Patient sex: M
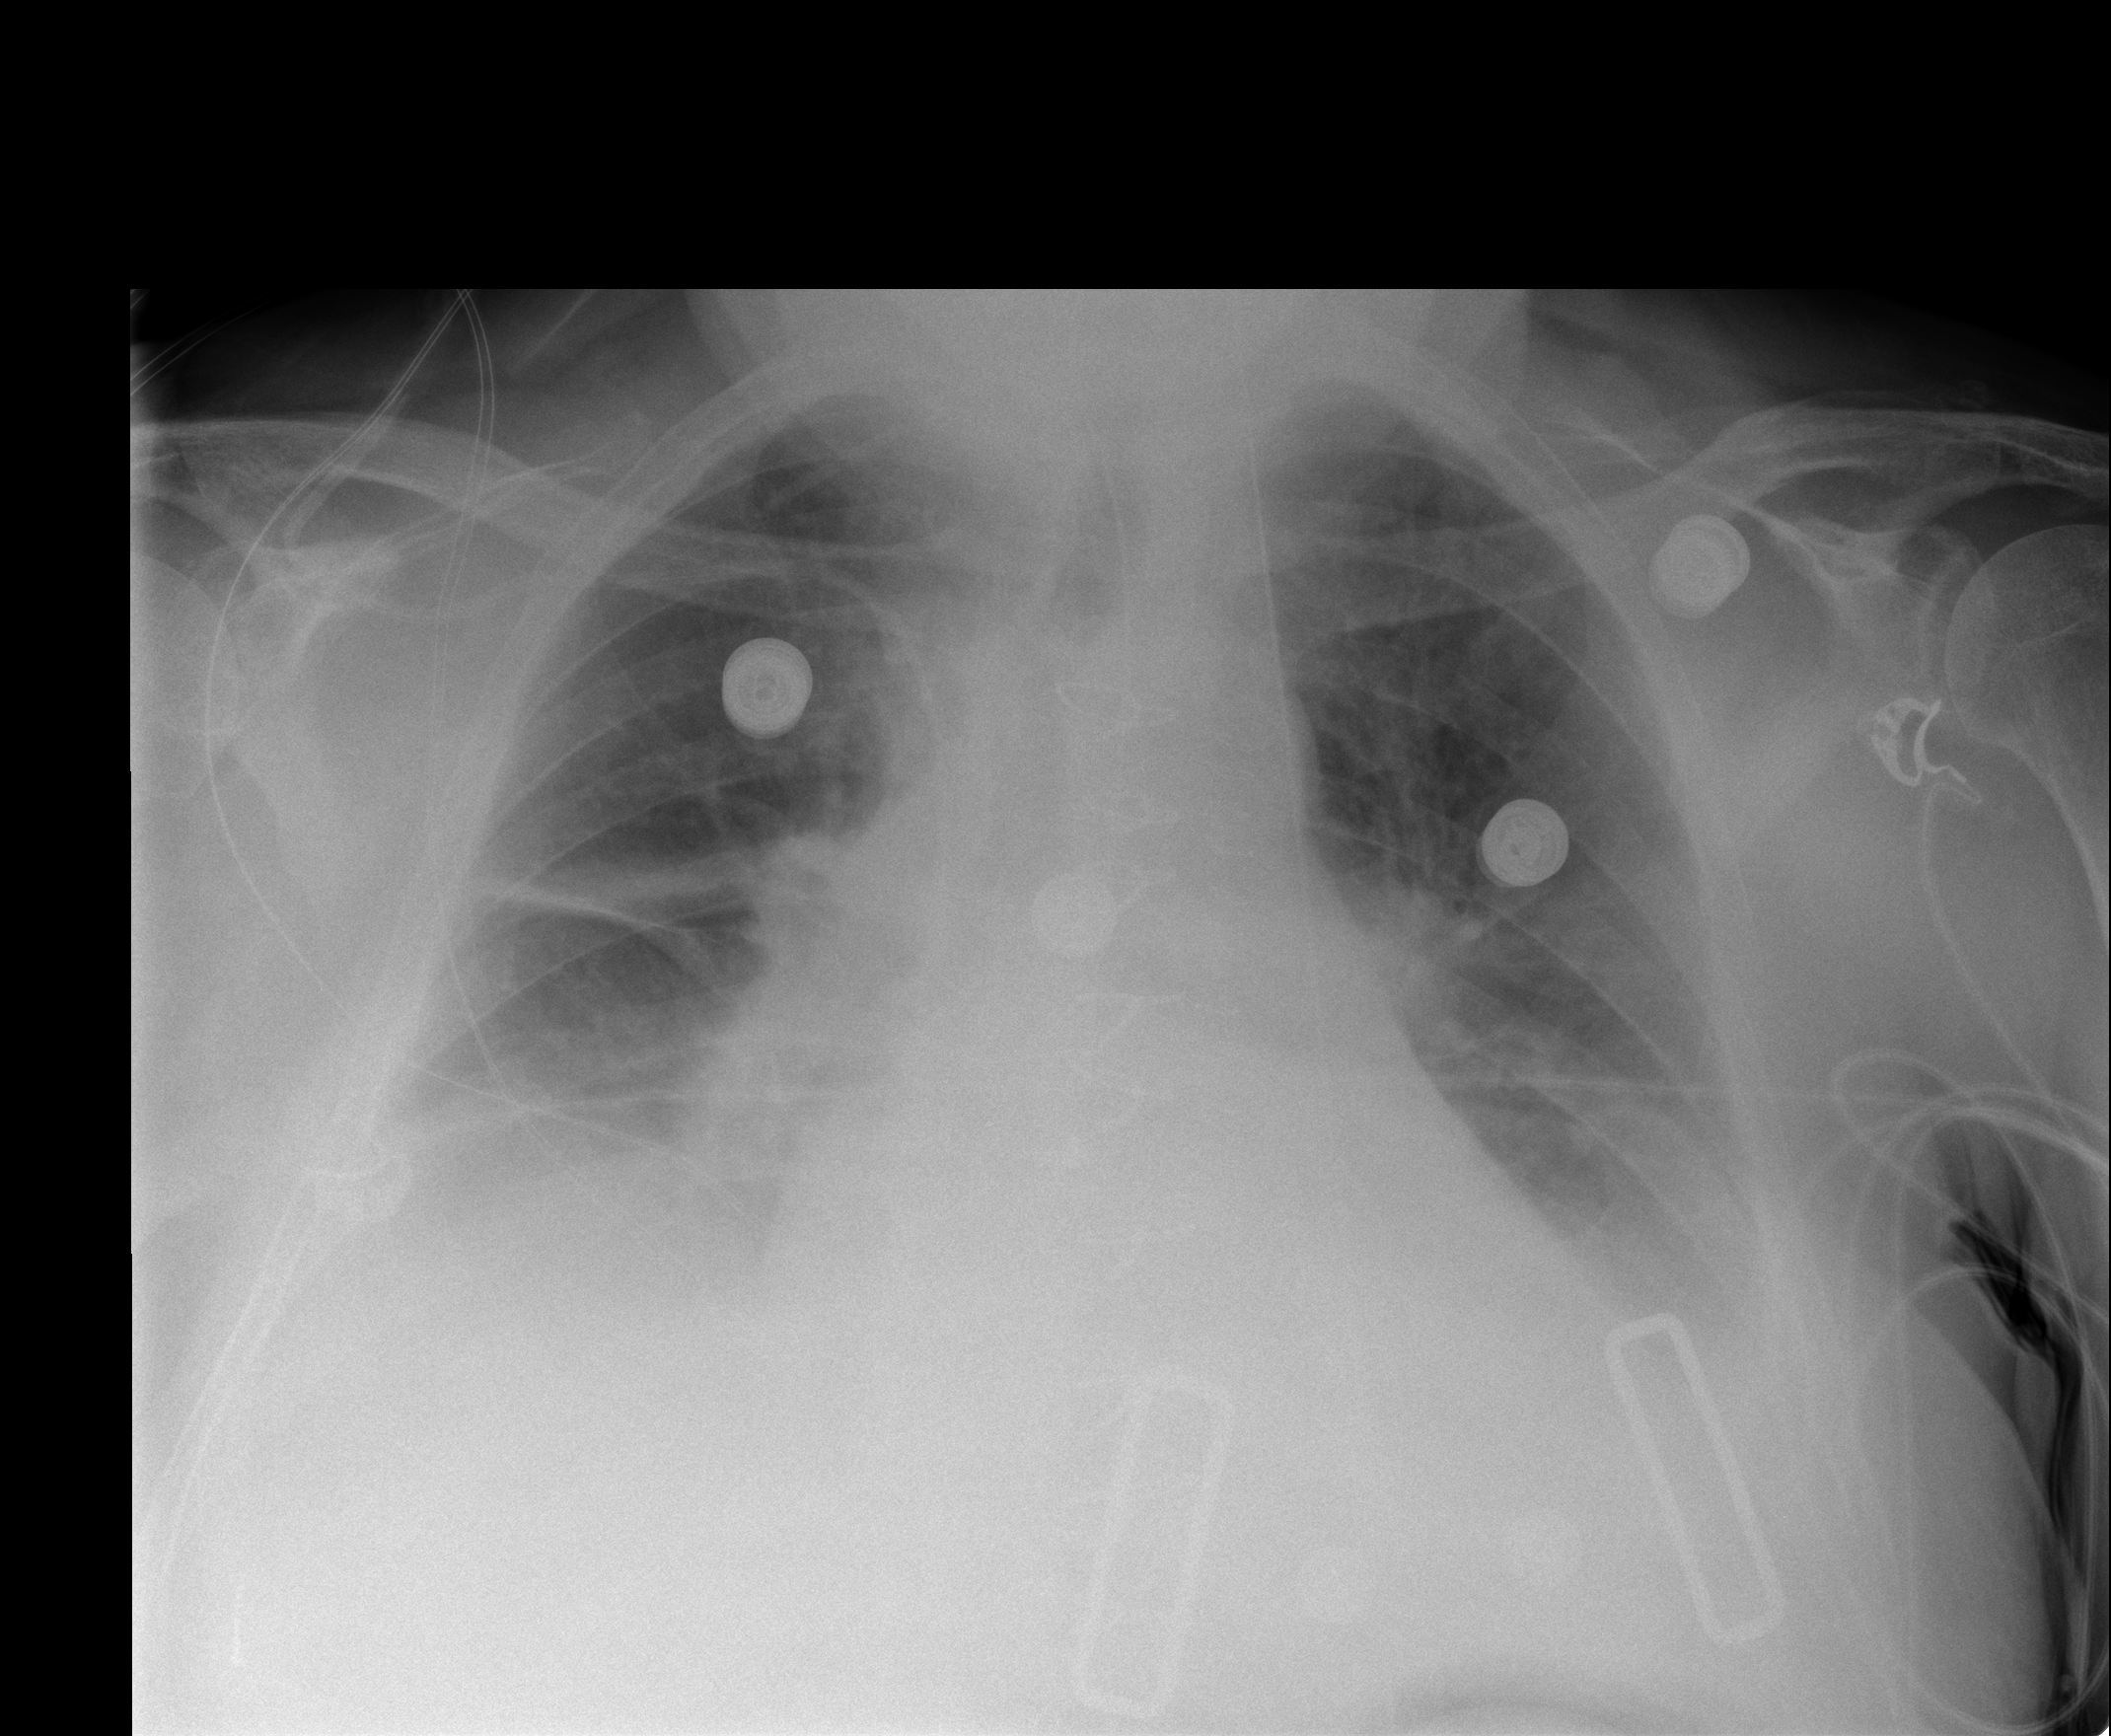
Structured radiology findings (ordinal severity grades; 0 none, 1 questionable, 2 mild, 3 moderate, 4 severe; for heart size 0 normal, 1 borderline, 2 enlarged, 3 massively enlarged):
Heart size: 2
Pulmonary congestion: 2
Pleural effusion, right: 2
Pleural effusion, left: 2
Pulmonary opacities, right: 2
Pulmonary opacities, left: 0
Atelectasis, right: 2
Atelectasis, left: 2